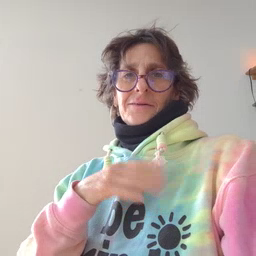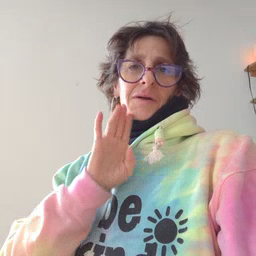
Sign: brown